Question: Informix 11.70.TC4:
I have an SQL dimension table which is used for looking up a date (pk_date) and returning another date (plus1, plus2 or plus3_months) to the client, depending on whether the user selects a "1","2" or a "3".
The table schema is as follows:
'''
TABLE date_lookup
(
pk_date DATE,
plus1_months DATE,
plus2_months DATE,
plus3_months DATE
);
UNIQUE INDEX on date_lookup(pk_date);
'''
I have a load file (pipe delimited) containing dates from 01-28-2012 to 03-31-2014.
The following is an example of the load file:
'''
01-28-2012|02-28-2012|03-28-2012|04-28-2012|
01-29-2012|02-29-2012|03-29-2012|04-29-2012|
01-30-2012|02-29-2012|03-30-2012|04-30-2012|
01-31-2012|02-29-2012|03-31-2012|04-30-2012|
...
03-31-2014|04-30-2014|05-31-2014|06-30-2014|
'''
........................................................................................
'DATE(pk_date + n UNITS MONTH'

I generated a load file with pk_date's from 01-28-2012 to 12-31-2020, and plus1, plus2 & plus3_months NULL. Loaded this into date_lookup table, then executed the update statement below:
'''
UPDATE date_lookup
SET plus1_months = DATE(pk_date + 1 UNITS MONTH),
plus2_months = DATE(pk_date + 2 UNITS MONTH),
plus3_months = DATE(pk_date + 3 UNITS MONTH);
'''
Apparently, DATE() was able to convert pk_date to DATETIME, do the math with TC5's new algorithm, and return the result in DATE format!
.........................................................................................
The rules for this dimension table are:
- - -
My question is: What is the best way to automatically generate pk_dates past 03-31-2014 following the above rules? Can I accomplish this with an SQL script, "sed", C program?
'sed''awk'
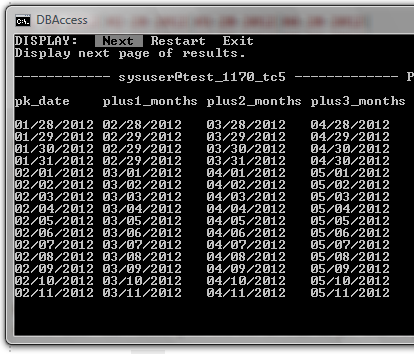
Answer: The best technique would be to upgrade to 11.70.TC5 (on 32-bit Windows; generally to 11.70.xC5 or later) and use an expression such as:
'''
SELECT DATE(given_date + n UNITS MONTH)
FROM Wherever
...
'''
The DATETIME code was modified between 11.70.xC4 and 11.70.xC5 to generate dates according to the rules you outline when the dates are as described and you use the '+ n UNITS MONTH' or equivalent notation.
This obviates the need for a table at all. Clearly, though, all your clients would also have to be on 11.70.xC5 too.
Maybe you can update your development machine to 11.70.xC5 and then use this property to generate the data for the table on your development machine, and distribute the data to your clients.
If upgrading at least someone to 11.70.xC5 is not an option, then consider the Perl script suggestion.